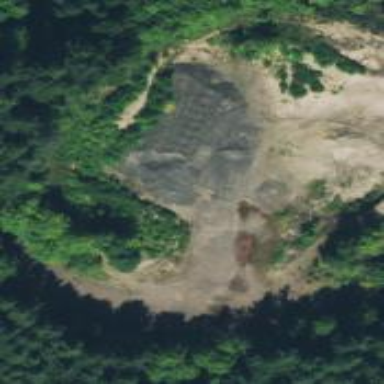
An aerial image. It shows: Quarry used for extracting aggregate resources.